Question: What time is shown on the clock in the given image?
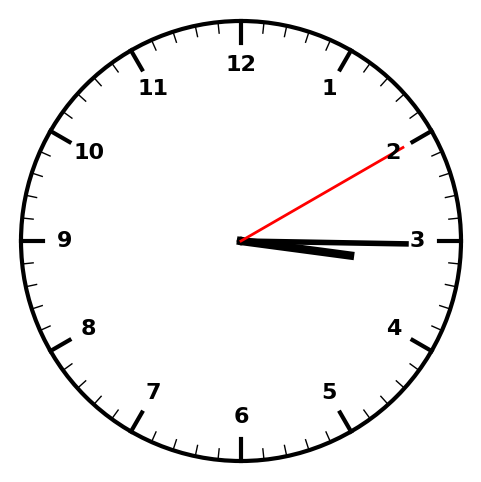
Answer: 03:15:10